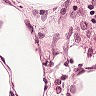
Metastatic tissue present: no